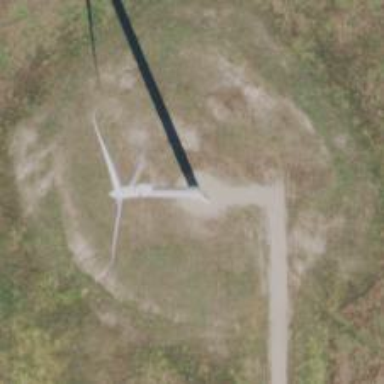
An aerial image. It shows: Wind generator using horizontal axis wind turbines.